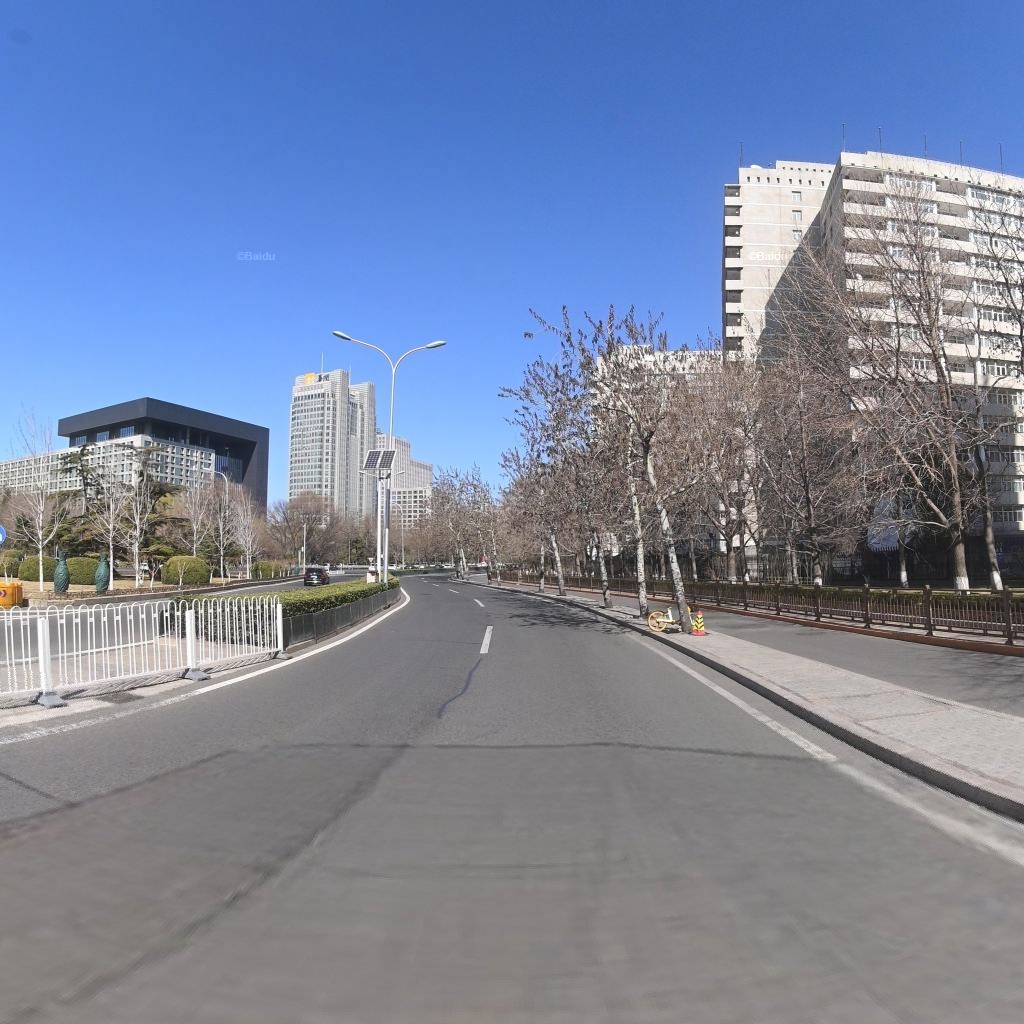
Region: Chaoyang
Road damage annotations: transverse crack, longitudinal patch, transverse patch